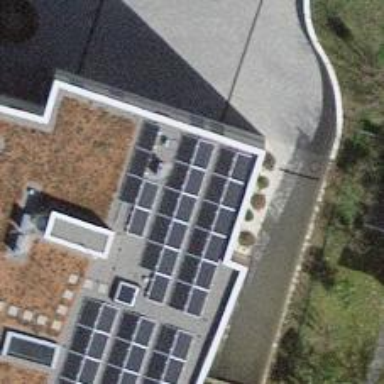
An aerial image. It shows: Solar power generator.